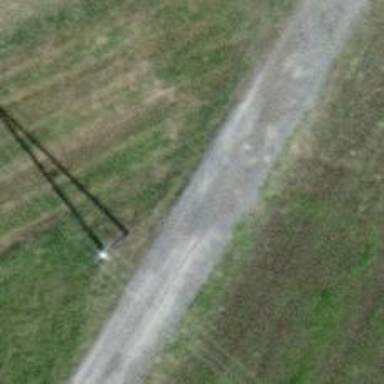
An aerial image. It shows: Power pole.